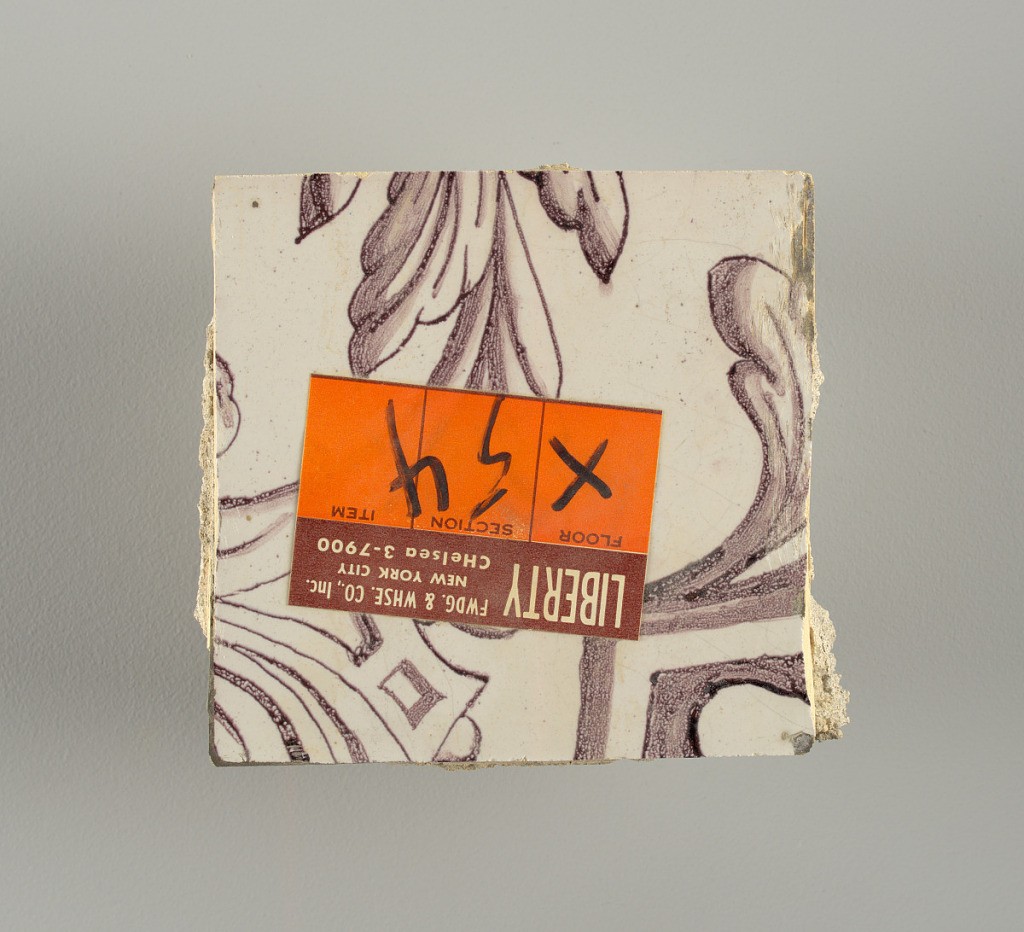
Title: Tile wall facing
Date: ca. 1725
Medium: Tin-glazed earthenware, underglaze
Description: Horizontal rectangle.  Thirty tiles wide and twenty-three tiles high with opening for fireplace eleven tiles wide and ten high.  Foliage arabesques disposed about three vertical axes from which are emphazised by urns at center and right, and at left by the figure of a standing woman carrying an infant on her arm and accompanied by two children.